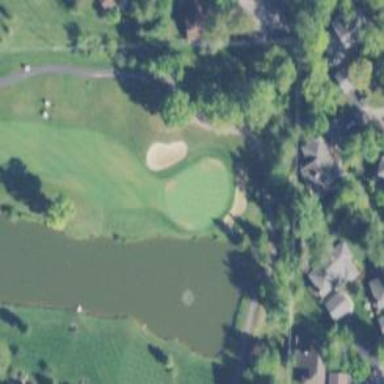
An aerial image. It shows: View of golf hole.